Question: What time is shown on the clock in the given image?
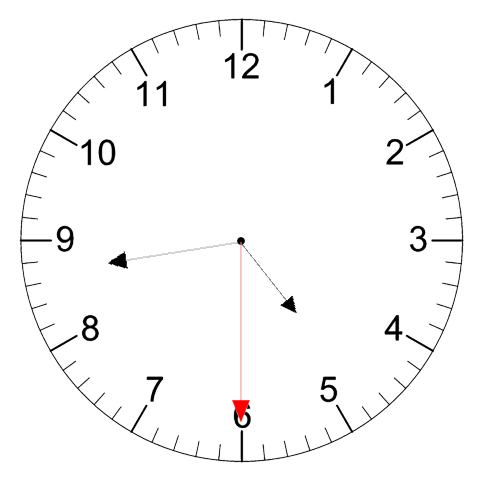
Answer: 04:43:30